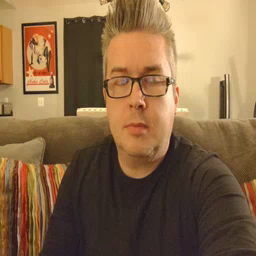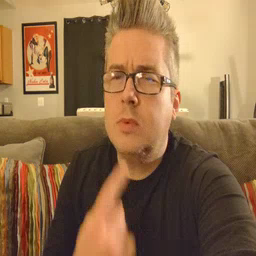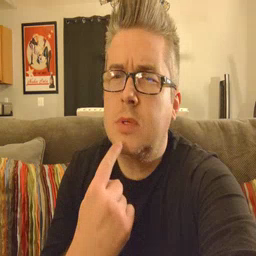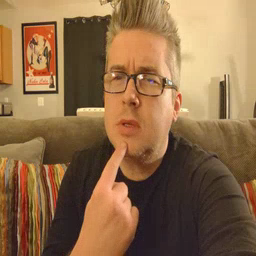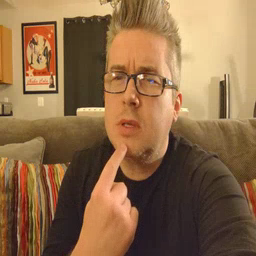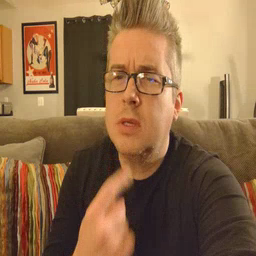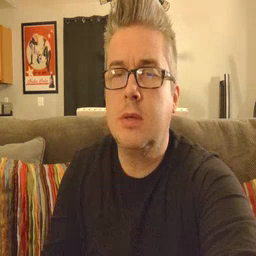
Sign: say